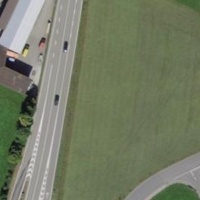
EUNIS habitat code: 55
Species observed at this site:
Milvus milvus